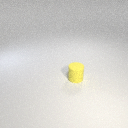
small yellow rubber cylinder